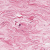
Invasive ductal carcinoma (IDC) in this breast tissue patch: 0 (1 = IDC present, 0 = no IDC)